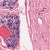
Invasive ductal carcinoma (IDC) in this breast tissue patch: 0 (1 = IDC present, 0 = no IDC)